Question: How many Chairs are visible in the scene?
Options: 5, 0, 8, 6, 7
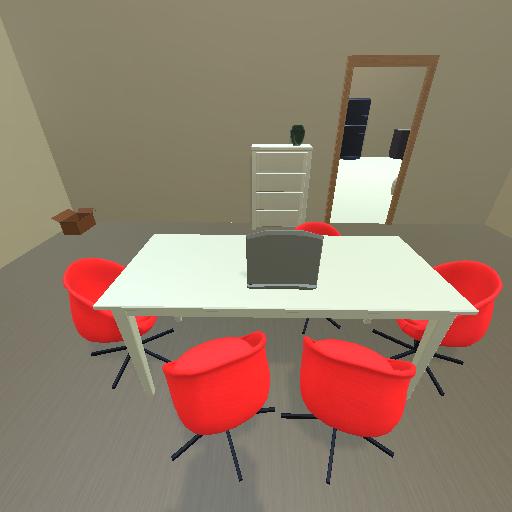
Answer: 5